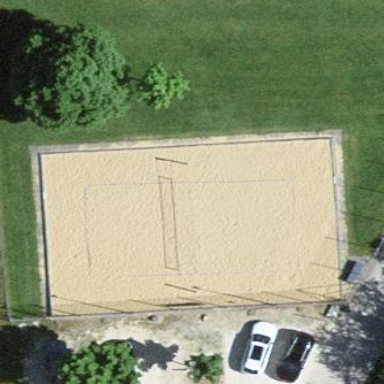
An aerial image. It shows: Sandy pitch designated for beach volleyball.